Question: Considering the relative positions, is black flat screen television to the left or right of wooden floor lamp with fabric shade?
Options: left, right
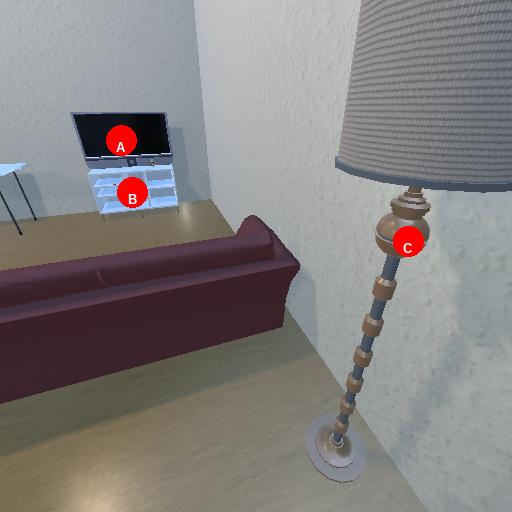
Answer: left